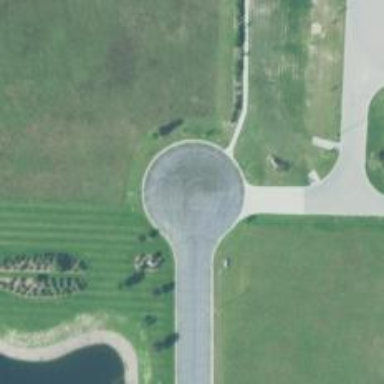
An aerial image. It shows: Turning circle on the road.